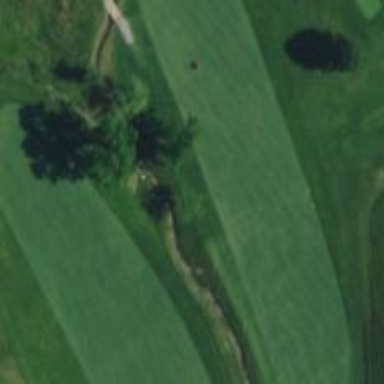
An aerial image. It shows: Golf fairway surrounded by grass.